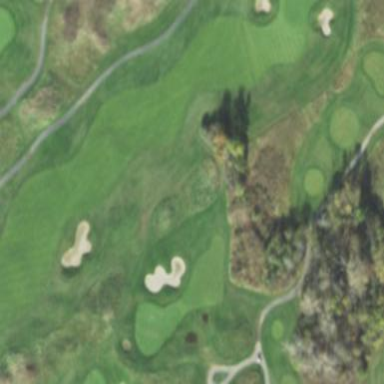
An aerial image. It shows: Scenic golf fairway.